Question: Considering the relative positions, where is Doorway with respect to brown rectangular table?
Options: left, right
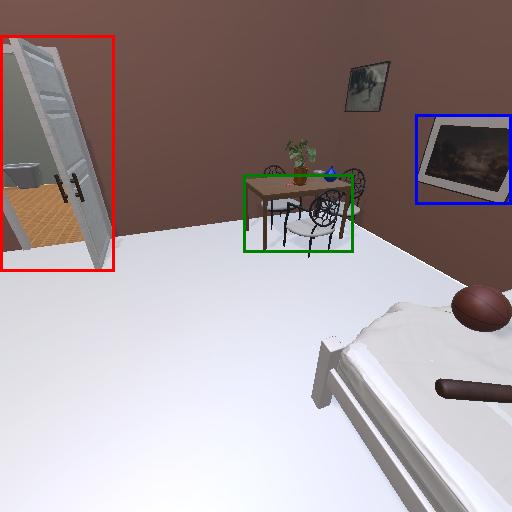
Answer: left